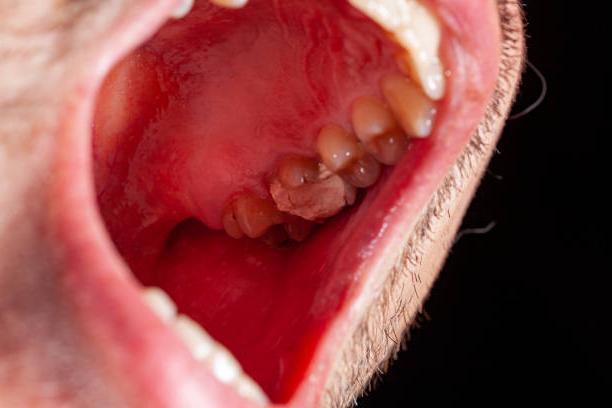
Condition: Gingivitis